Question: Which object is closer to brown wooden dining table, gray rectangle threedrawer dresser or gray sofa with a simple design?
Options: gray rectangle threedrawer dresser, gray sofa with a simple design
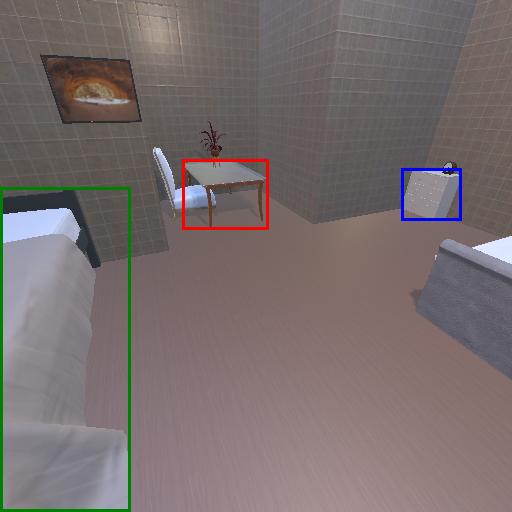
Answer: gray rectangle threedrawer dresser